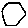
Label: hexagon